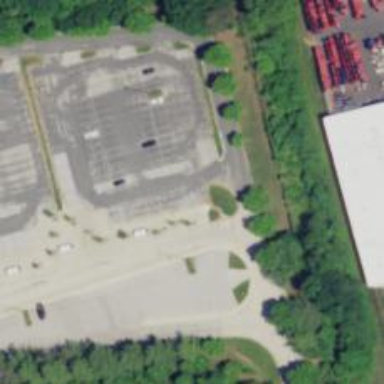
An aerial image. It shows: Parking space.